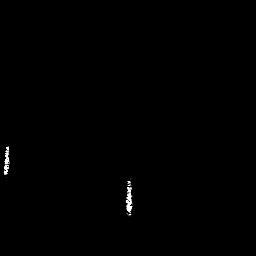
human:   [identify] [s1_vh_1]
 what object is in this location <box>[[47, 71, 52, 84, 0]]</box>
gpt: <ref>1 small ship at the bottom</ref>